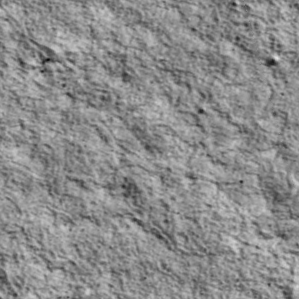
Label: non_frost